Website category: book
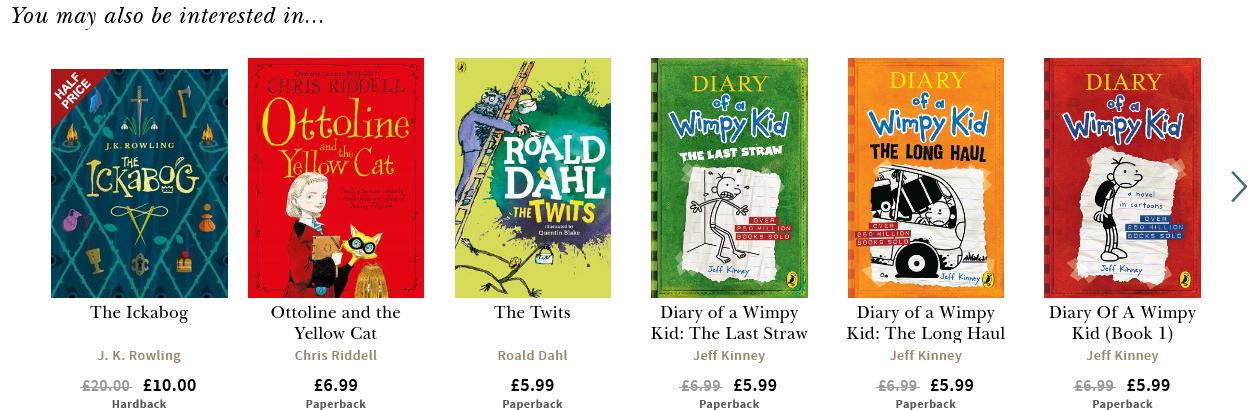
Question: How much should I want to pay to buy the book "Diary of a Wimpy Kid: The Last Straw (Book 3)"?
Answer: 5.99

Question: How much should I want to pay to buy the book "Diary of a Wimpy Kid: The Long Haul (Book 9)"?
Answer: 5.99

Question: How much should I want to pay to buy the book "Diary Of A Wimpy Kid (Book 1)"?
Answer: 5.99

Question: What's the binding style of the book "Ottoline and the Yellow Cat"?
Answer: Paperback

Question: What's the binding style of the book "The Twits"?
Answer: Paperback

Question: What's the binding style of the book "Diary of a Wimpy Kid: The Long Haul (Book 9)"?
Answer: Paperback

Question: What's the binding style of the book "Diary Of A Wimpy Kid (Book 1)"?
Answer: Paperback

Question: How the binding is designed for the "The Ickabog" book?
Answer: Hardback

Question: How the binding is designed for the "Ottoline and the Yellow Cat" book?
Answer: Paperback

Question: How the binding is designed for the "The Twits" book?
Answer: Paperback

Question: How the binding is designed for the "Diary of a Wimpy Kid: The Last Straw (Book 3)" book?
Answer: Paperback

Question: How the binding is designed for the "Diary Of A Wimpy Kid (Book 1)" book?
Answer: Paperback

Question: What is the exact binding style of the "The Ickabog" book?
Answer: Hardback

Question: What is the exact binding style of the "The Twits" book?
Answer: Paperback

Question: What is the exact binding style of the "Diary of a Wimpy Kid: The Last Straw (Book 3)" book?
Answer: Paperback

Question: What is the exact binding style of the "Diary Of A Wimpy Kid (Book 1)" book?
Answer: Paperback

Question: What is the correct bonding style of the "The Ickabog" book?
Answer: Hardback

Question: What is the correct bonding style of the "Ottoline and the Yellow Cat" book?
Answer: Paperback

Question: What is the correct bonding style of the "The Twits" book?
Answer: Paperback

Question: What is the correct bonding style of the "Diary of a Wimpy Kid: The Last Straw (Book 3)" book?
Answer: Paperback

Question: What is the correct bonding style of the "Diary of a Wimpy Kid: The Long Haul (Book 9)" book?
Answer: Paperback

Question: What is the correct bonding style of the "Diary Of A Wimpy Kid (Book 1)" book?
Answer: Paperback

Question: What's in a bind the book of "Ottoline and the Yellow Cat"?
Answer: Paperback

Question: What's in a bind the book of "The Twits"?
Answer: Paperback

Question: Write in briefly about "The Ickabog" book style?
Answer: Hardback

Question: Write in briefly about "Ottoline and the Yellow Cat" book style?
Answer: Paperback

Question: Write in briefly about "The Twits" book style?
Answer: Paperback

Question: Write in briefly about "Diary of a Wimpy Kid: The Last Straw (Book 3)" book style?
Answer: Paperback

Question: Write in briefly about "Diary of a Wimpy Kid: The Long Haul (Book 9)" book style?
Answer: Paperback

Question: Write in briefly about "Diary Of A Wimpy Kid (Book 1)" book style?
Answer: Paperback

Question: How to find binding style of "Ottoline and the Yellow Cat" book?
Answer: Paperback

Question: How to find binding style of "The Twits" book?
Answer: Paperback

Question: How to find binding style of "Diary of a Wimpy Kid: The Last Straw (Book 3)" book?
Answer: Paperback

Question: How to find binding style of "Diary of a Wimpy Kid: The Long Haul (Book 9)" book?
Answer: Paperback